Question: I am new to SSRS. I use SSRS to access a remote data source. I can use the interface shown below to build and execute queries and produce reports:

Is there a way to build a report by specifying the SQL directly rather than using the graphical tools. I have spent some time Googling this and I have gone through a few tutorials. I am unable to find an answer.
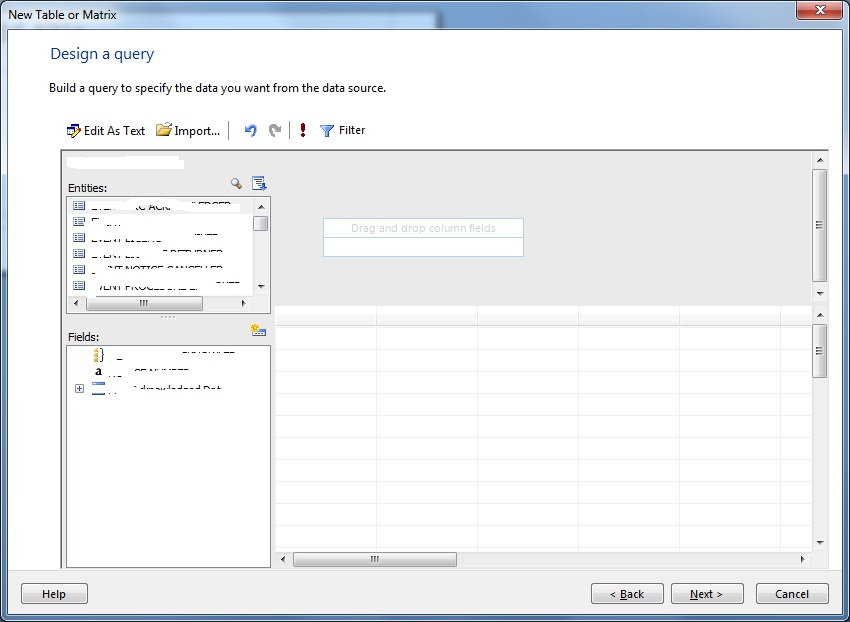
Answer: Click the 'Edit as Text' button in the top left-hand corner of that window and have at it.

If you are only seeing XML in the query window, then you are using a <URL> instead of a direct database connection. Models cannot be queried directly with SQL.
In order to query with SQL, setup a <URL> using a connection string that points directly your database.